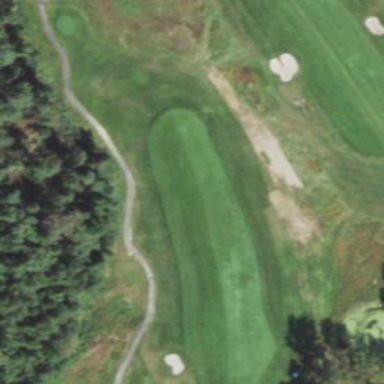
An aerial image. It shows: Grassy area designated as golf fairway.